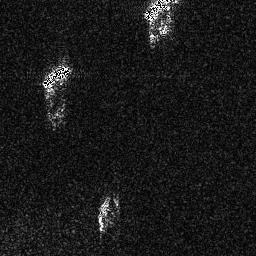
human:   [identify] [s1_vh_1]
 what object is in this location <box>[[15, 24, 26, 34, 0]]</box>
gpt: <ref>1 medium ship at the top left</ref>